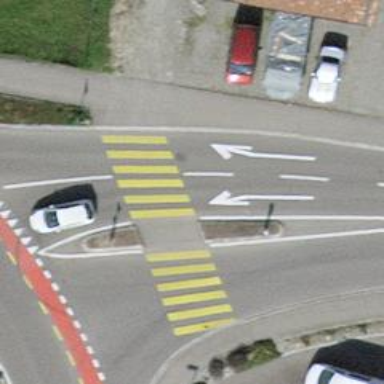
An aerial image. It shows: Marked pedestrian crossing with zebra designation and central island.